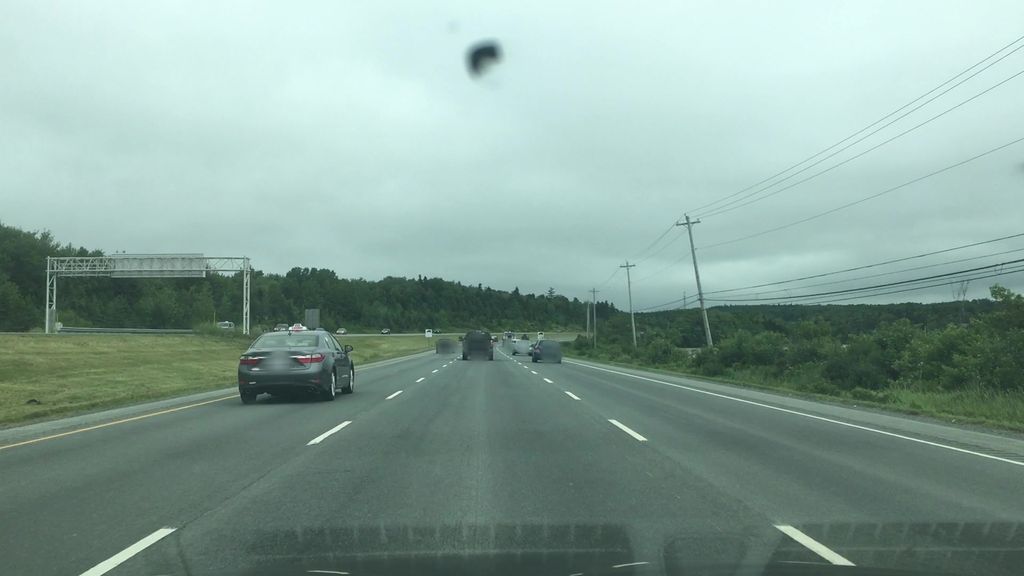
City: halifax